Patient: sex F, age 60
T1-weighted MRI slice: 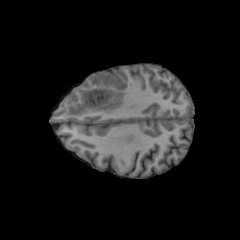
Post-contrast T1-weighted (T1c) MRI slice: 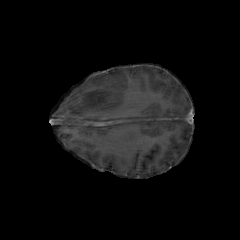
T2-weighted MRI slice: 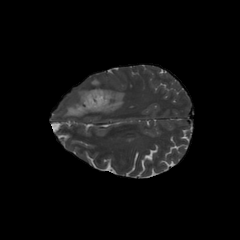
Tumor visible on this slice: yes
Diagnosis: Astrocytoma, IDH-mutant
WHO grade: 3